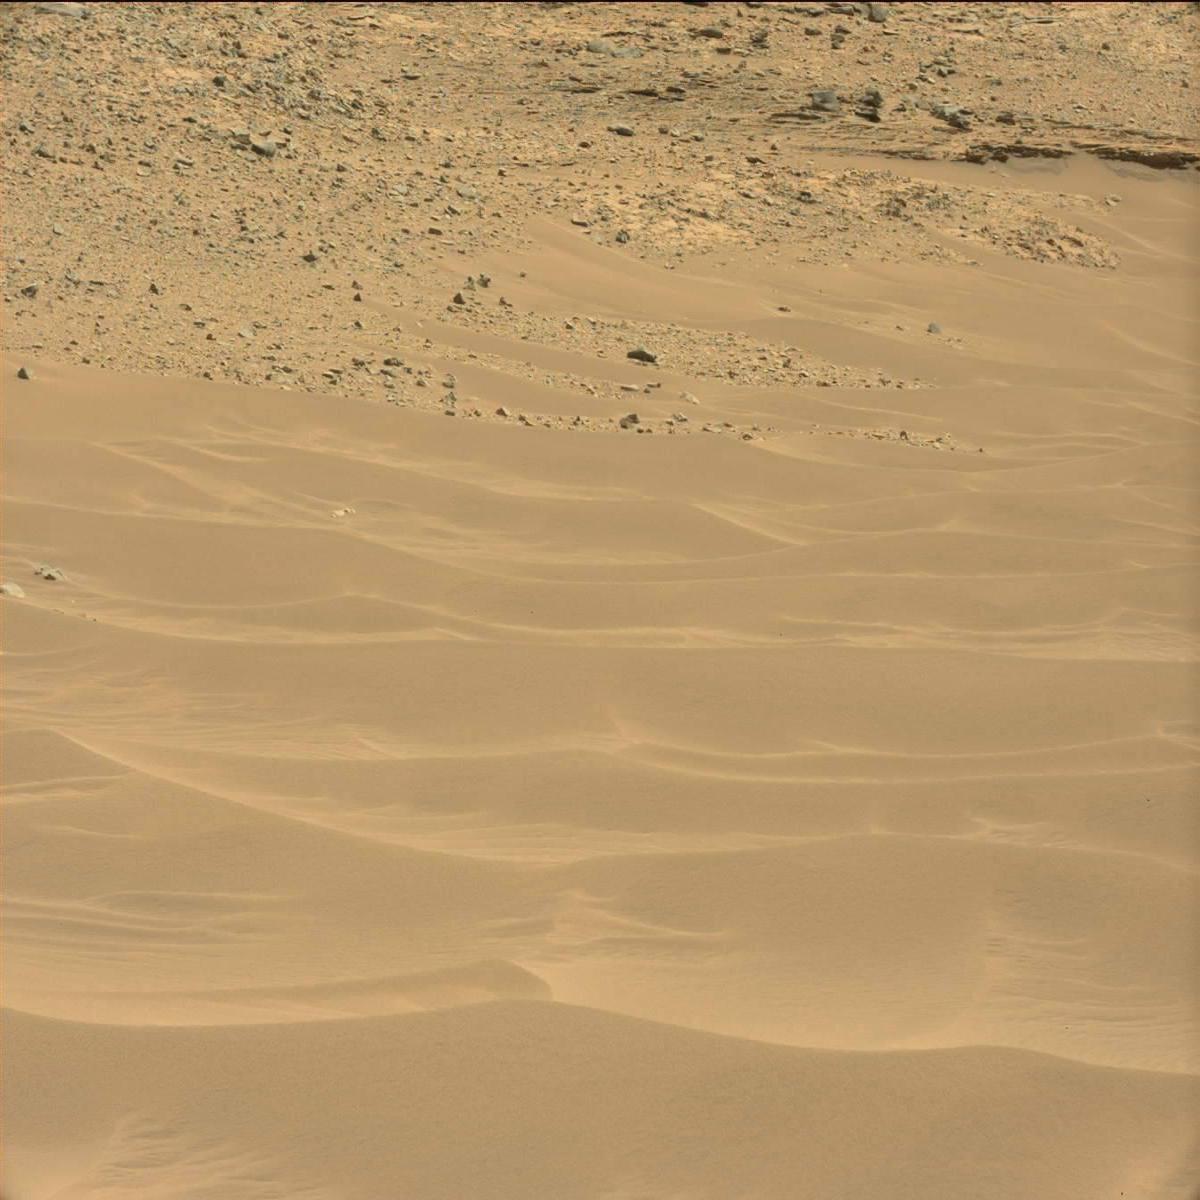
Terrain classes present: Bedrock, Sand / Soil